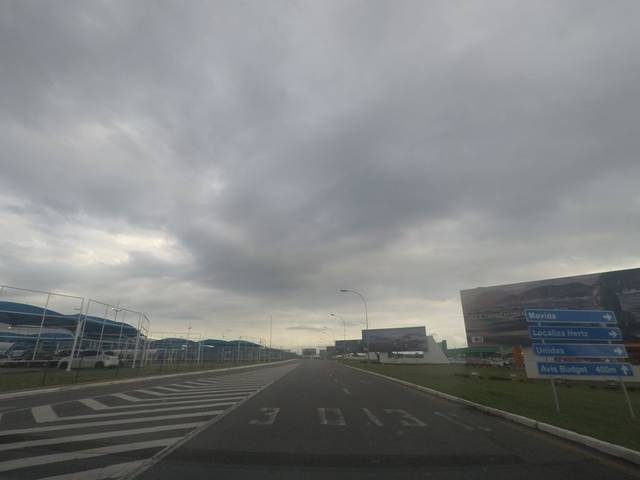
Region: Brazil
Coordinates: -25.537, -49.177